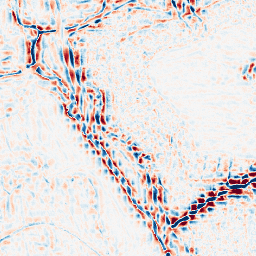
Category: wavelet
Decomposition family: wavelet_reverse_biorthogonal
Decomposition parameters: wavelet: rbio5.5
level: 3
Upsampling method: bicubic
Upsampling parameters: scale: 8
Upsampling scale: 8